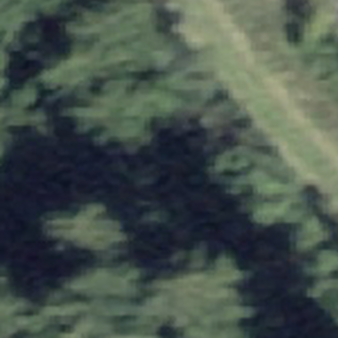
Label: other